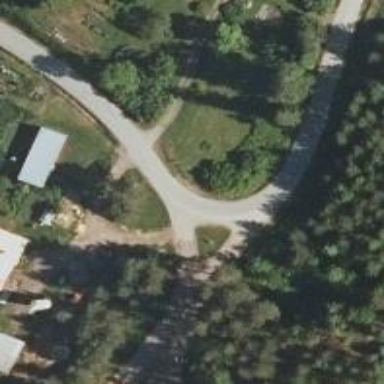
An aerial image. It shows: Unclassified road.